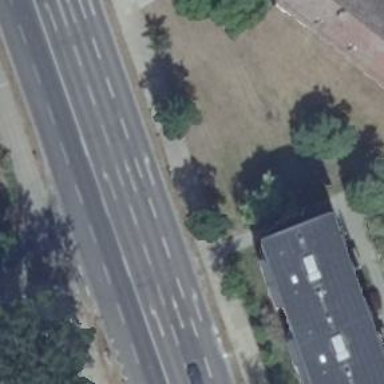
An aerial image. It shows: Secondary road with asphalt surface. There is parallel on-street parking on the left lane.